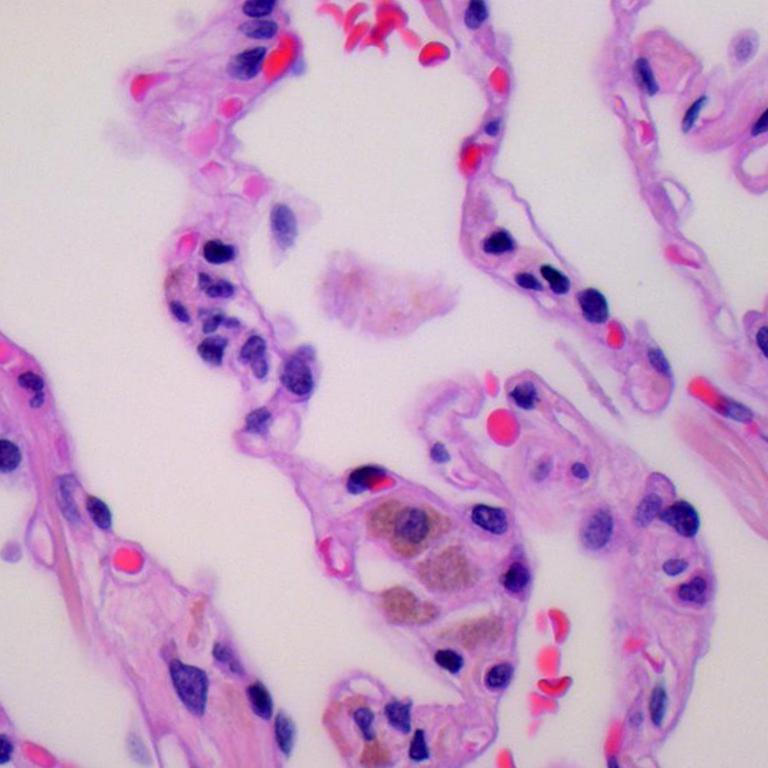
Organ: lung
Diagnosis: benign